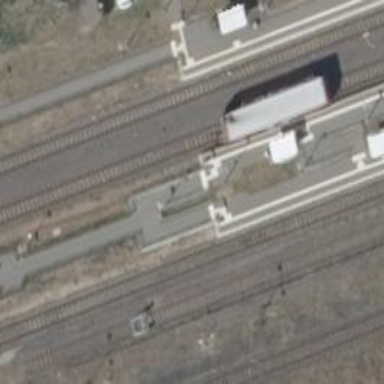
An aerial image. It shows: Stop position for public transport at railway stop.